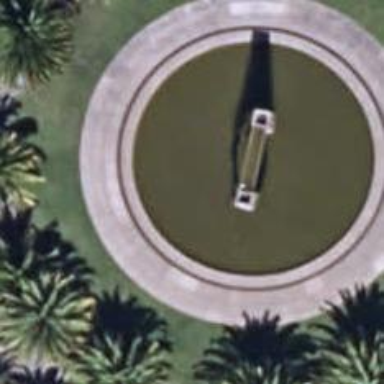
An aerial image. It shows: Beautiful fountain.